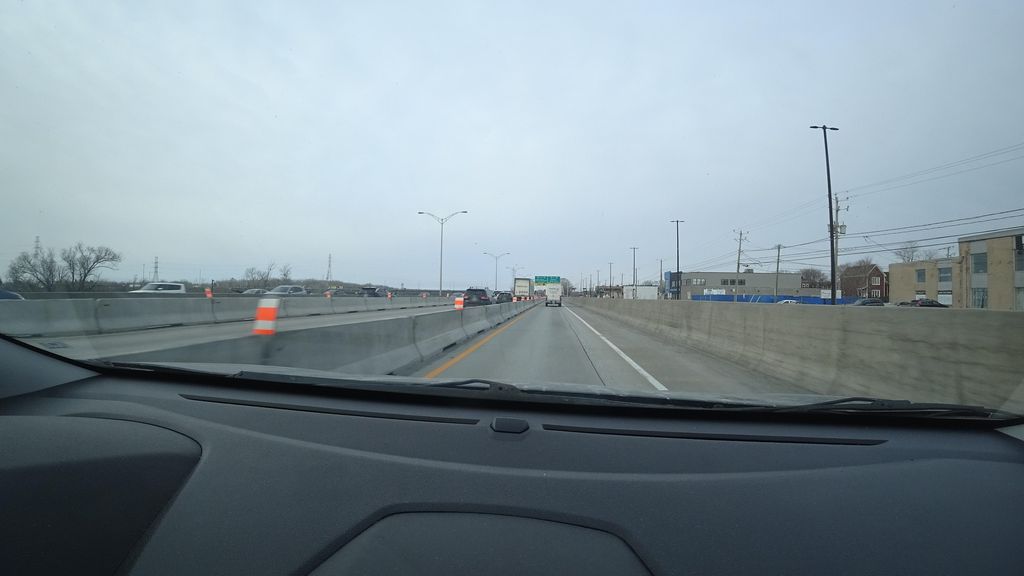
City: montreal